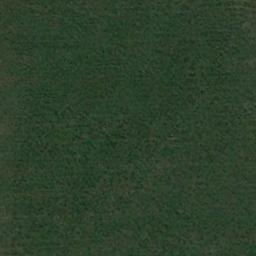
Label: meadow